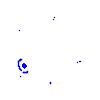
Particle: electron